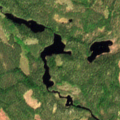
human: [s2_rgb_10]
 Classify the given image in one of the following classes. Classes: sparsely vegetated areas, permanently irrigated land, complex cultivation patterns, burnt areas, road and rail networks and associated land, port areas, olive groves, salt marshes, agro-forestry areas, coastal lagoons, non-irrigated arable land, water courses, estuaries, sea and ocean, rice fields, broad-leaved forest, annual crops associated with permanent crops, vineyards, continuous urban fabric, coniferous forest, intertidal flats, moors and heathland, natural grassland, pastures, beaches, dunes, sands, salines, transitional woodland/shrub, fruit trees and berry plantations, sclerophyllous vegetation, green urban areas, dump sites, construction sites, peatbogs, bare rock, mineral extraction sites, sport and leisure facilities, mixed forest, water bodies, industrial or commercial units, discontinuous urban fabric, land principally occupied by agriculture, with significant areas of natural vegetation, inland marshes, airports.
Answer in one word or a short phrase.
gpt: coniferous forest, mixed forest, transitional woodland/shrub